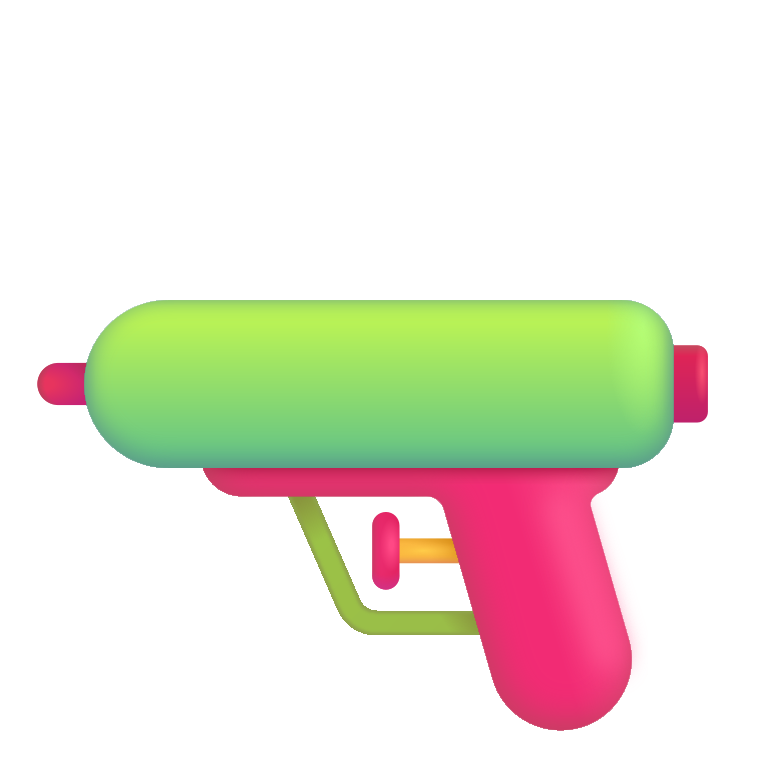
water pistol color